Field crop: maize
Growth stage: 1
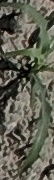
Species: sorghum